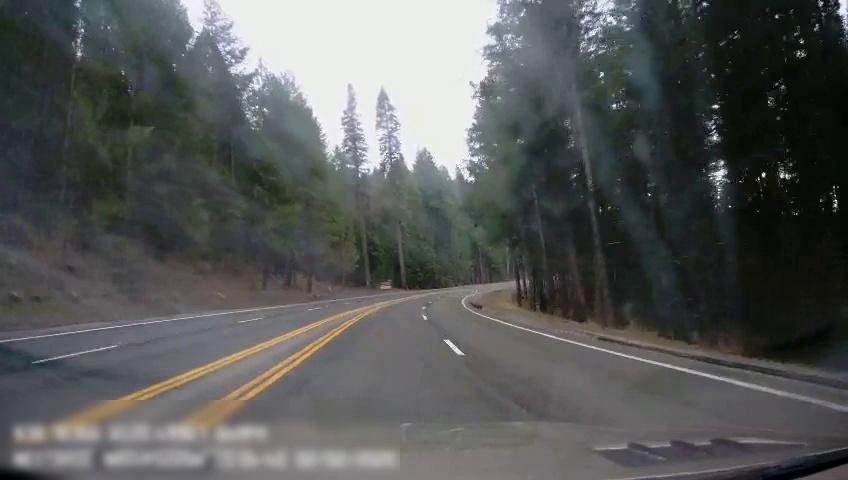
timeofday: Day
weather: Cloudy
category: Drivable Space
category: Lanes | Alternate Lane
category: Lanes | Alternate Lane
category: Lanes | Alternate Lane
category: Lanes | Current Lane
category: Lanes | Current Lane
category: Lanes | Alternate Lane